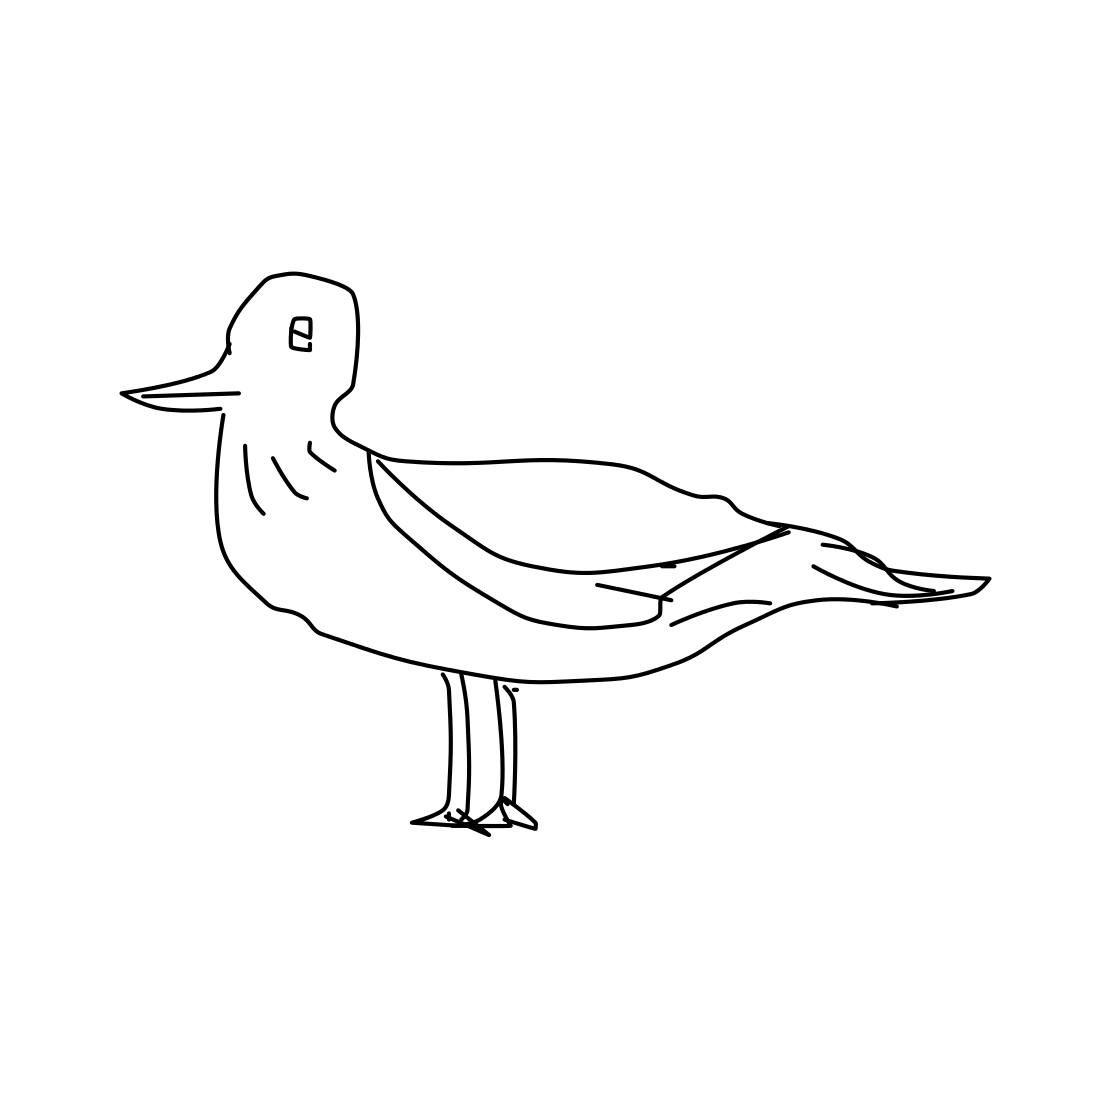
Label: seagull